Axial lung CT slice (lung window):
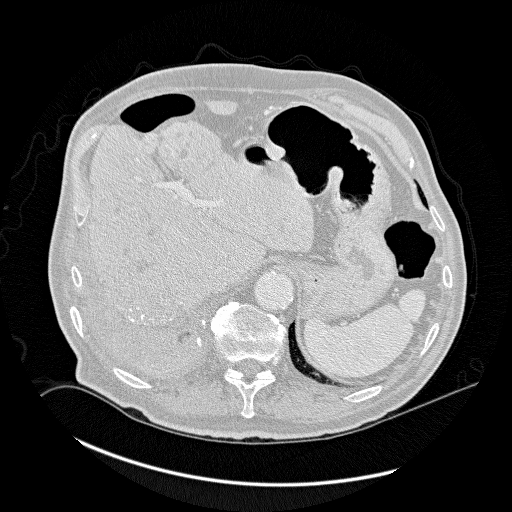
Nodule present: no